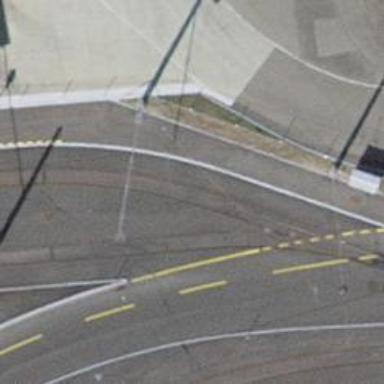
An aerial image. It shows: Service road with tram embedded rails.